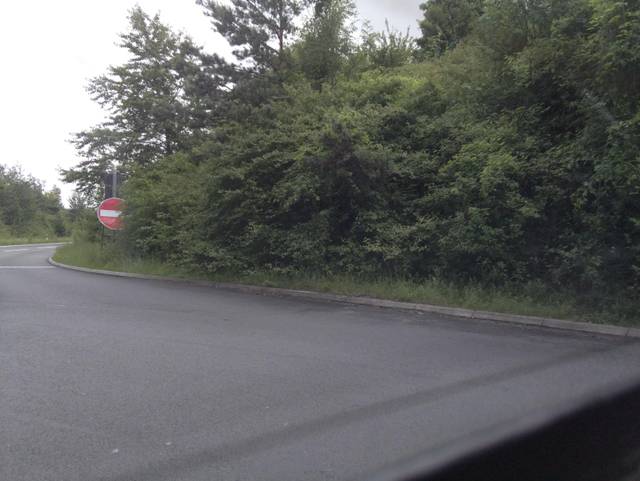
Region: United Kingdom
Coordinates: 51.258, -1.064